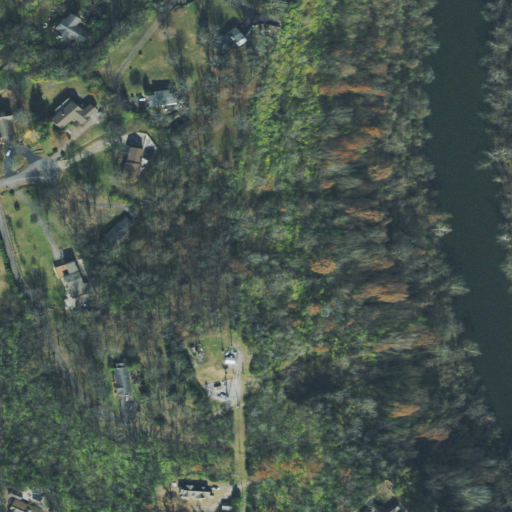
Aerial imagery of mountain in Tennessee named Todd Knob containing deciduous forest, open development, mixed forest, open water, low intensity development, herbaceous wetlands, medium intensity development, evergreen forest, and pasture